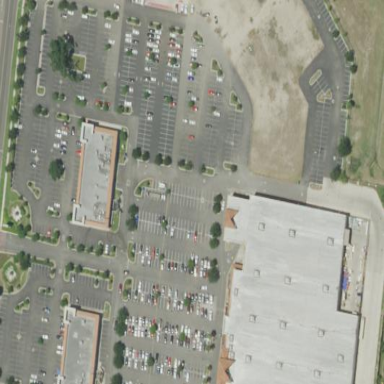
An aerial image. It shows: Retail area.